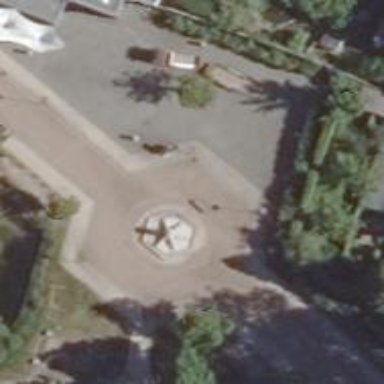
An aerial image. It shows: Fountain.